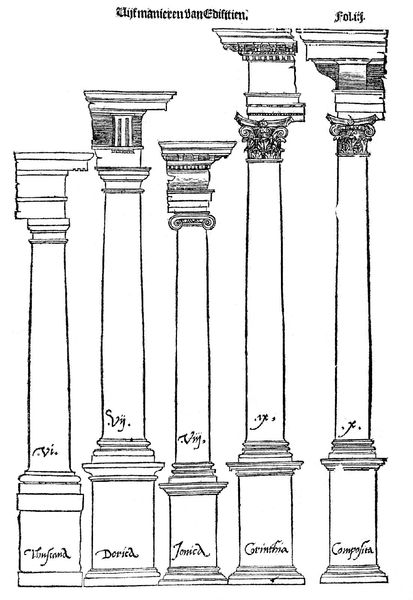
Titel: Synopsis der Säulenordnungen, aus: “Generale Regel der architecturen op de vijve manieren van edificien”
Künstler: Pieter Coecke van Aelst
Institution: Lemgo, Werserrenaissance-Museum Schloß Brake
Schlagwörter: skizze, säule, säulen, zeichnung, schrift, grafik, stütze, schwarz weiß, entwurf, kapitell, ionisch, beschreibung, van, arten, unterschiede, kategorien